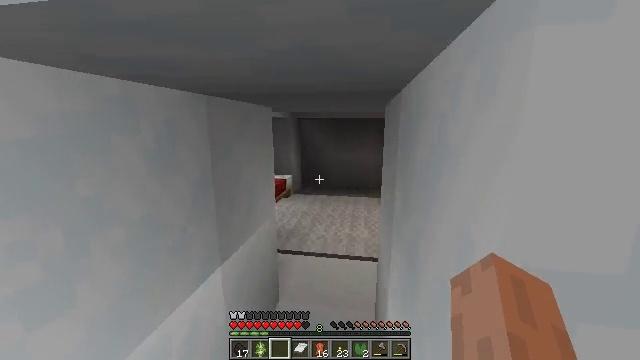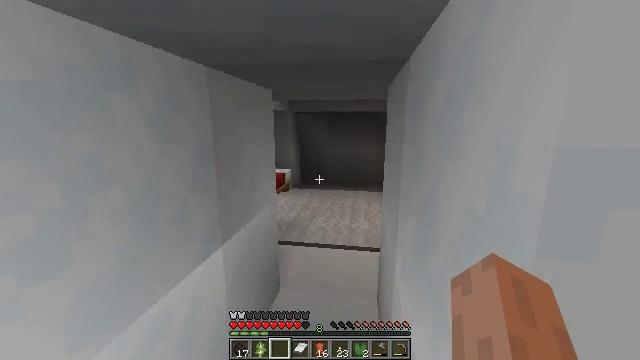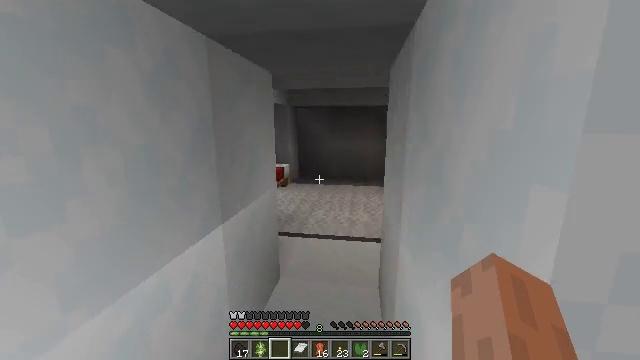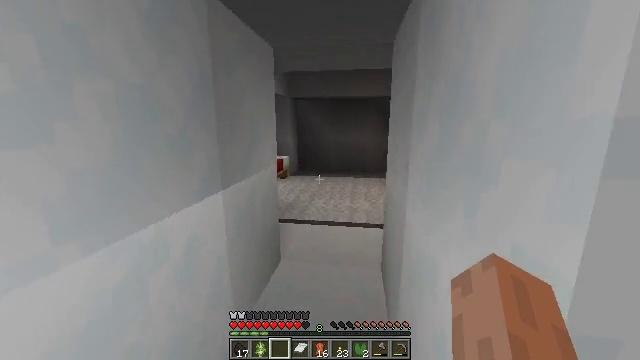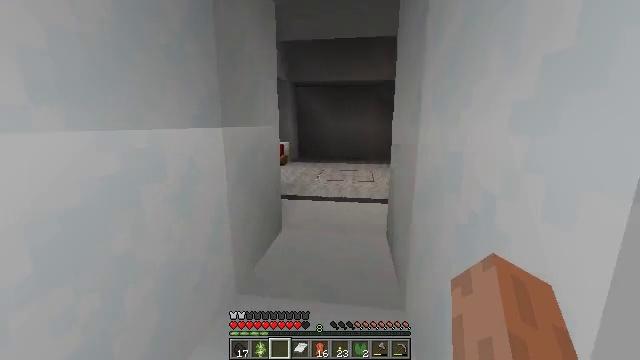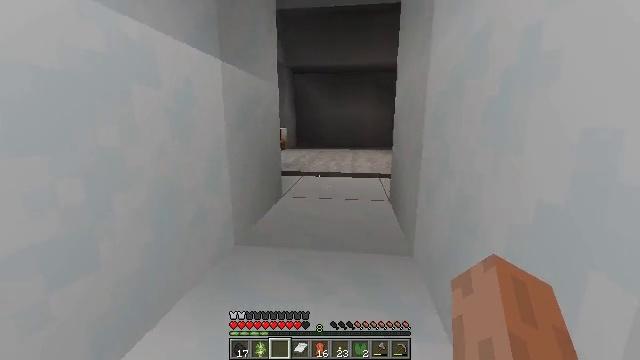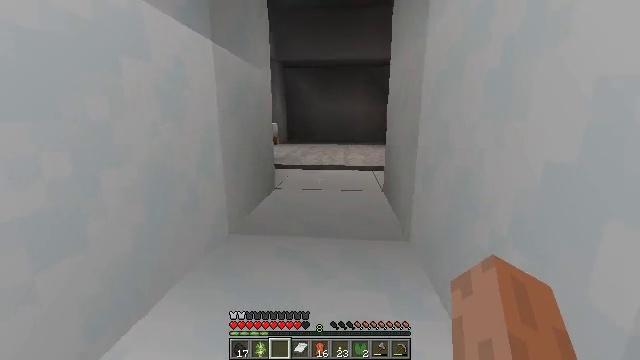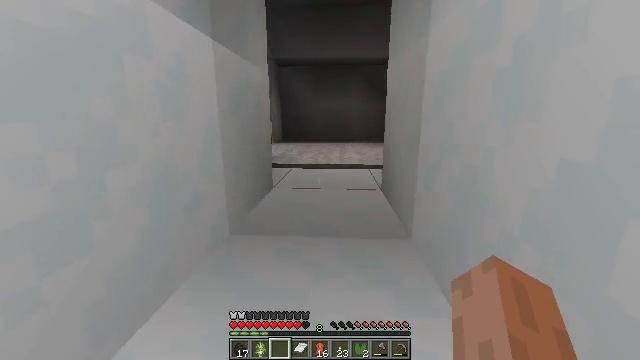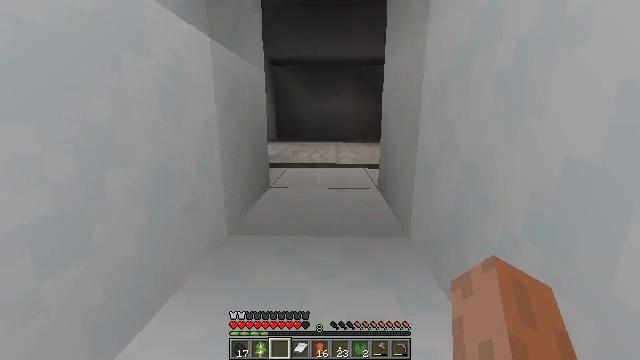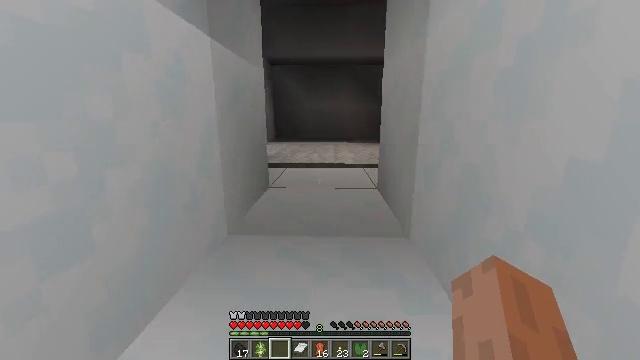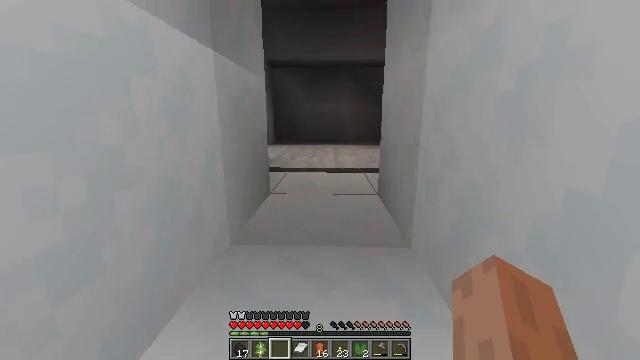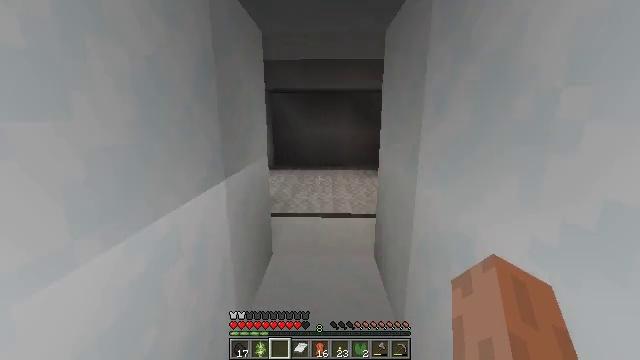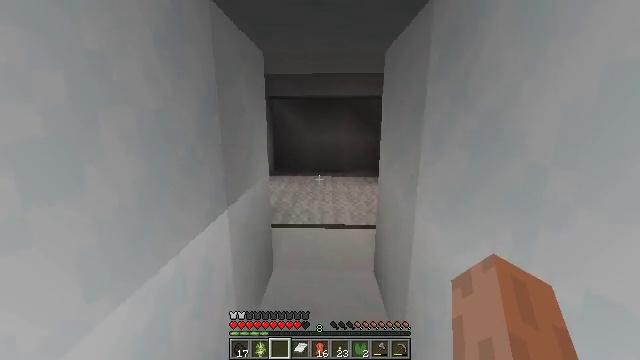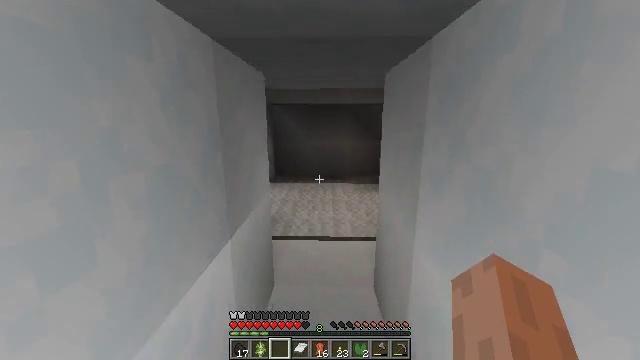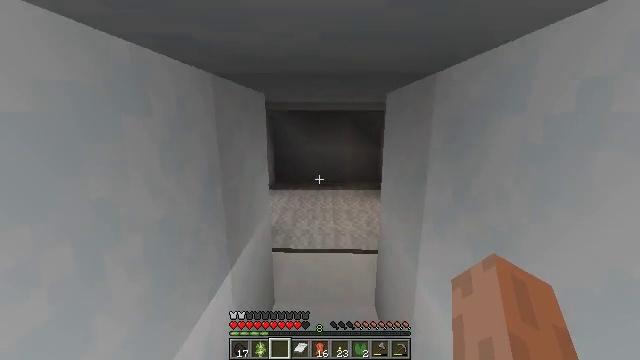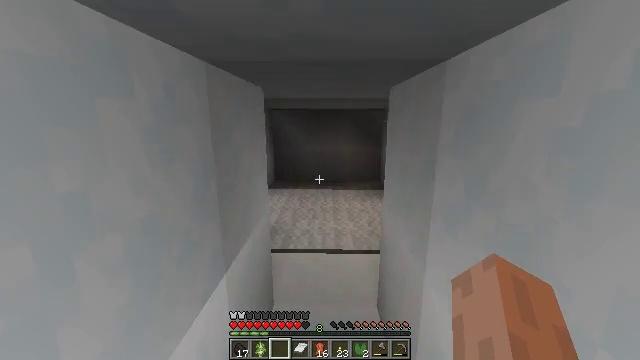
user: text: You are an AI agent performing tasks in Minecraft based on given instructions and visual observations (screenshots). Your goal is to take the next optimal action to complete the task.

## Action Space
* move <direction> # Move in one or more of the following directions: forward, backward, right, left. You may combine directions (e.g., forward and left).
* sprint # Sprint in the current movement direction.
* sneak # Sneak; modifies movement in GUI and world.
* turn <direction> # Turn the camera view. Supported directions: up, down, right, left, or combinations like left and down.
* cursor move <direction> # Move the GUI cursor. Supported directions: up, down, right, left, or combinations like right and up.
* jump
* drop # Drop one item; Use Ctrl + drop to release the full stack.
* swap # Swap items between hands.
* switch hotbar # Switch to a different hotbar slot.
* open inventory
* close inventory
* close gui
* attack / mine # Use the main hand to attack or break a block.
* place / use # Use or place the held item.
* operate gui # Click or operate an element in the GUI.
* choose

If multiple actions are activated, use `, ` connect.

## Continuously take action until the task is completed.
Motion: motion action
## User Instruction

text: Attack the redstone torch to break it.
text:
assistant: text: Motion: move forward
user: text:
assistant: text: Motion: move forward
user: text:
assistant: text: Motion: move forward
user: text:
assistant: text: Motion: move forward
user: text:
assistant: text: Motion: move forward
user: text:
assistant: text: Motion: move forward, turn right
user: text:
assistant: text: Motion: move forward, turn right
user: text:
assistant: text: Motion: move forward, turn right
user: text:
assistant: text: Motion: move forward
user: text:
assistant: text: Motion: move forward, jump
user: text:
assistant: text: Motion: move forward, jump
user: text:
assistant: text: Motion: move forward, jump
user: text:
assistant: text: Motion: move forward, jump
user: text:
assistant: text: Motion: move forward
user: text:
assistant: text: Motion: move forward
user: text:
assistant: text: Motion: move forward
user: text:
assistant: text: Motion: move forward
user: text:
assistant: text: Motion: move forward
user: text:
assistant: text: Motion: move forward
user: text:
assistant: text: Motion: move forward, turn right
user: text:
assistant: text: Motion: move forward, turn right
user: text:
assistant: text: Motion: move forward, turn right
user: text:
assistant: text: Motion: move forward
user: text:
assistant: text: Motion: move forward
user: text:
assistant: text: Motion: move forward
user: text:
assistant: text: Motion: move forward, turn right
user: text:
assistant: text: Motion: move forward, turn right
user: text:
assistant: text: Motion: move forward, turn right and down
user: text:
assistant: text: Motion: move forward, turn right and down
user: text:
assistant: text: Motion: move forward, turn right and down